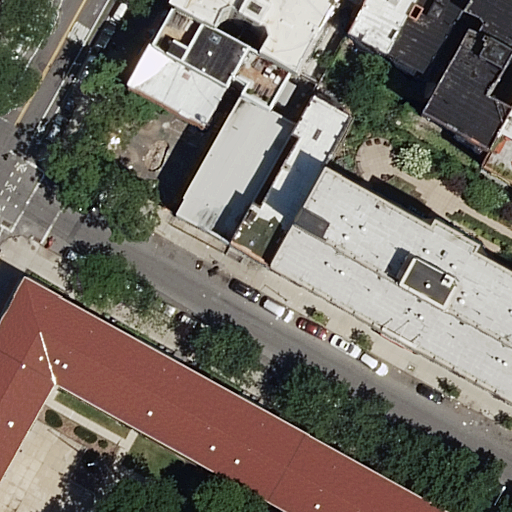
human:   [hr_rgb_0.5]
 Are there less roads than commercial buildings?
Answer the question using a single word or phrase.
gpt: no

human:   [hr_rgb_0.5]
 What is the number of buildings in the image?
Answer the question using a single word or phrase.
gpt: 11

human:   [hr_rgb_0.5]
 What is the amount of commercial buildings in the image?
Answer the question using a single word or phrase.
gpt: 0

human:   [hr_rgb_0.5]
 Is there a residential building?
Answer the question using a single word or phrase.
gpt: yes

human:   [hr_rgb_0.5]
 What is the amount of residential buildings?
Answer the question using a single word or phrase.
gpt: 11

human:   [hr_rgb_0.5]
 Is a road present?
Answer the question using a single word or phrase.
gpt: yes

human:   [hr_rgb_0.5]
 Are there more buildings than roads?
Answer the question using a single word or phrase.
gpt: yes

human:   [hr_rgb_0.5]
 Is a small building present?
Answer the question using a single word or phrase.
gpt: yes

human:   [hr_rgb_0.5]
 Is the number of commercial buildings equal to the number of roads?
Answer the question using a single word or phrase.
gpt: no

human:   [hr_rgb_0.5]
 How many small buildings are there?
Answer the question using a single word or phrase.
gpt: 2

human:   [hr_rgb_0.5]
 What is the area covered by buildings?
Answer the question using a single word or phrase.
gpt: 3406m2

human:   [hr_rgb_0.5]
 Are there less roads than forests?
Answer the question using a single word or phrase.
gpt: no

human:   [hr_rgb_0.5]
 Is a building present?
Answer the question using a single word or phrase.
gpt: yes

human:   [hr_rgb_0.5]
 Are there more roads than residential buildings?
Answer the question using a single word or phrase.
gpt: no

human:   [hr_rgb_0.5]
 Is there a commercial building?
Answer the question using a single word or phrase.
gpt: no

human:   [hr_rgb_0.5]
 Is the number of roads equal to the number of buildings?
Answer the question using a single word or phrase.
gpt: no

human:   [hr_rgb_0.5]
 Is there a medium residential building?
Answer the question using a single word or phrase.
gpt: yes

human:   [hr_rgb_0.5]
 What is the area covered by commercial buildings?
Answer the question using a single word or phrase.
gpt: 0m2

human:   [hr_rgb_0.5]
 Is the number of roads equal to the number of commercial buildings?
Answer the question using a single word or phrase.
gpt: no

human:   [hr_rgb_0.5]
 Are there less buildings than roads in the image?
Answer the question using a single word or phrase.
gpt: no

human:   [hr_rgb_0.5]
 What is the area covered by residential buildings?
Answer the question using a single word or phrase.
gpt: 3406m2

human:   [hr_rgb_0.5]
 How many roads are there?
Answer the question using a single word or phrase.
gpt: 2

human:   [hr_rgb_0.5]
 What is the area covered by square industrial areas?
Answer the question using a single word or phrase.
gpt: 0m2

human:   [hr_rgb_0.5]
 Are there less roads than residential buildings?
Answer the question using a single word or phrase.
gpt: yes

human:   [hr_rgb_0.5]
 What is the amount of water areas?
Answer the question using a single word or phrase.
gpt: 0

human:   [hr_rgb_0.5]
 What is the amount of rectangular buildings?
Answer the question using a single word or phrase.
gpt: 6

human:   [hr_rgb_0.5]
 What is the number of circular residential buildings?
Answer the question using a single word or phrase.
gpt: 0

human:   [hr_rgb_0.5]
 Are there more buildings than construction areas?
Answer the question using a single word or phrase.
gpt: yes

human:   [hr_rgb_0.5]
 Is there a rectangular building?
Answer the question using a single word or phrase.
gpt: yes

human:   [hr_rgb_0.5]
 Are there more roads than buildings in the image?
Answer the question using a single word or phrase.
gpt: no

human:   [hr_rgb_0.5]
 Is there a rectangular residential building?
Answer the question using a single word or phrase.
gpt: yes

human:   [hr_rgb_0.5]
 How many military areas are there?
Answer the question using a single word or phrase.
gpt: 0

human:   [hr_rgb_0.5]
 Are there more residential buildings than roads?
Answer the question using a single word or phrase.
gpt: yes

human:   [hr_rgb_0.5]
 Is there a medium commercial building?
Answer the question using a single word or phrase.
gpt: no

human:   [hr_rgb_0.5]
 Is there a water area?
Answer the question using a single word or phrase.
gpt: no

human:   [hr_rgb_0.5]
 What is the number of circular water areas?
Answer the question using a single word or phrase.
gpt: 0

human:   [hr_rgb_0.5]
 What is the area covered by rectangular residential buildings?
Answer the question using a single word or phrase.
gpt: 2047m2

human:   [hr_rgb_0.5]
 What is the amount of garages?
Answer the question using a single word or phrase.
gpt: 0

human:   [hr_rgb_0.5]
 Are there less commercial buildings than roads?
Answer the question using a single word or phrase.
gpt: yes

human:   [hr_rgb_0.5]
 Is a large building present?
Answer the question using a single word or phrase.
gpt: yes

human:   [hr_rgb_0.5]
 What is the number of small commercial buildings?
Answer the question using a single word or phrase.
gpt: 0

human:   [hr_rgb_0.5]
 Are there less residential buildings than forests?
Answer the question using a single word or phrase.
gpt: no

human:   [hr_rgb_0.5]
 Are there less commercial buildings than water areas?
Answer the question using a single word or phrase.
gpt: no

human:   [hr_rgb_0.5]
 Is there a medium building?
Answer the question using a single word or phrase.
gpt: yes

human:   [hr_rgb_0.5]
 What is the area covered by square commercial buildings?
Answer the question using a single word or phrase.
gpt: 0m2

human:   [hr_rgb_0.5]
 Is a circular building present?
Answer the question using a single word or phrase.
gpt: no

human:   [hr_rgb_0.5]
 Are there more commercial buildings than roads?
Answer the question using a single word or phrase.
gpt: no

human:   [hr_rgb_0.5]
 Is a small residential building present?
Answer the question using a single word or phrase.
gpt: yes

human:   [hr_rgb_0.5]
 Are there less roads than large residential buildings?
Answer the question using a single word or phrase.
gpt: no

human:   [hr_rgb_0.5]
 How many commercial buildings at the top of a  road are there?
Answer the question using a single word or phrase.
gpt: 0

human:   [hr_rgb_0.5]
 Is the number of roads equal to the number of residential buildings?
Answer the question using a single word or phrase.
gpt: no

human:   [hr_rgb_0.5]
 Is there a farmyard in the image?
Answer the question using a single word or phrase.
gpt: no

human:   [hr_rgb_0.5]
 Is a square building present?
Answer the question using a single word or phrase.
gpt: no

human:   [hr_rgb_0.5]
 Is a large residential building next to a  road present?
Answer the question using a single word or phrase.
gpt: yes

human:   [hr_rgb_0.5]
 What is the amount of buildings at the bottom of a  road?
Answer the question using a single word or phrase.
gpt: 4

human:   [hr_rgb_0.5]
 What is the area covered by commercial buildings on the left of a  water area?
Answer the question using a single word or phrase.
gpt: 0m2

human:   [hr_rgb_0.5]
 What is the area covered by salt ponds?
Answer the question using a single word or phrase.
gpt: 0m2

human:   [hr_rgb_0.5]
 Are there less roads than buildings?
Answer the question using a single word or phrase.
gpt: yes

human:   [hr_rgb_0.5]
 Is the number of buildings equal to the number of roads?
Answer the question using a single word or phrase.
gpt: no

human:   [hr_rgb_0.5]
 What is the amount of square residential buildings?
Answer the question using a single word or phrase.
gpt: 0

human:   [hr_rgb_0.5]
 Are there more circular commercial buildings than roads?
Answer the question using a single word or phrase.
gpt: no

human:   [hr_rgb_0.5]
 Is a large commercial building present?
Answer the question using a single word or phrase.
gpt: no

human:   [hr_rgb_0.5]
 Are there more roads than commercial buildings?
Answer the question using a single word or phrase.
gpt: yes

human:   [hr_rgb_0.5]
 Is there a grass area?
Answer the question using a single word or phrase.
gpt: no